Interaction volume radius: 5 \u00c5
Interaction volume height: 35 \u00c5
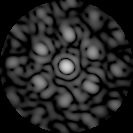
Disorder parameter: 0.5584